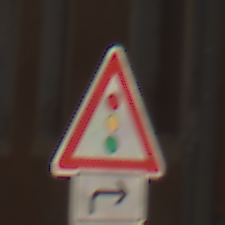
Verkehrszeichen: Lichtzeichenanlage
Zusatzzeichen unten: RichtungsangabeDurchPfeile5
Umgebung: Outdoor, Urban
Tageszeit: Midday
Wetter: Clear
Licht: Natural
Jahreszeit: NotSpecified
Kontrast: HighContrast